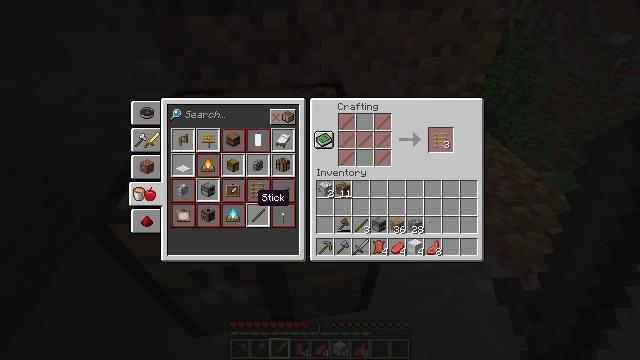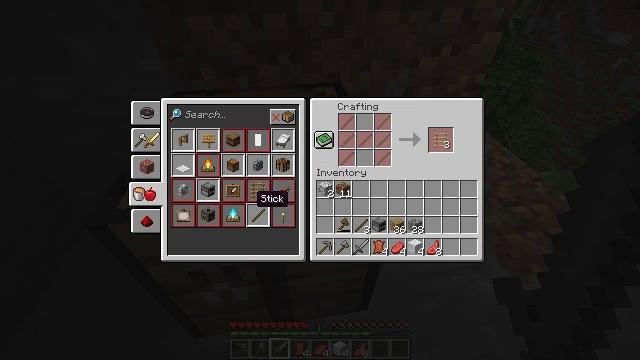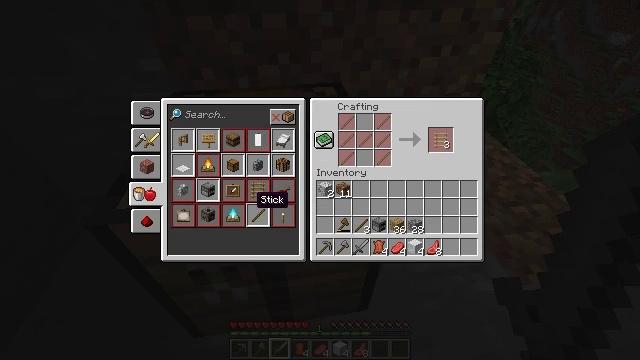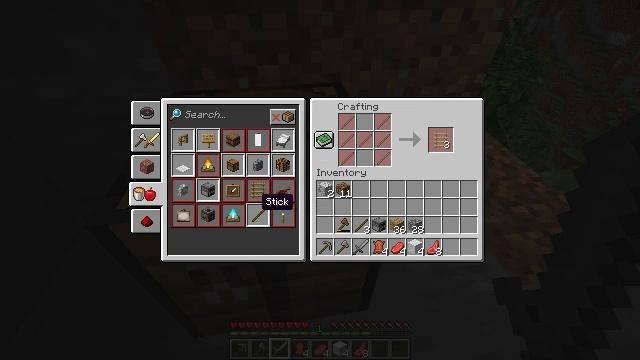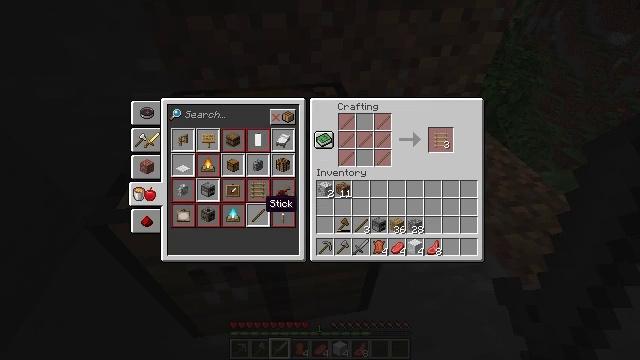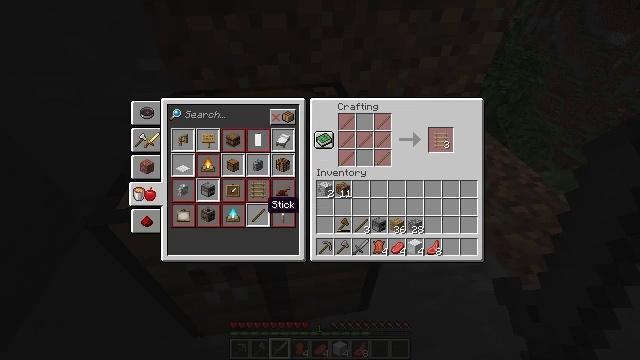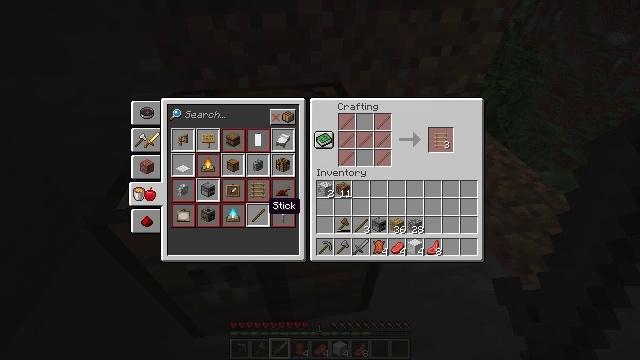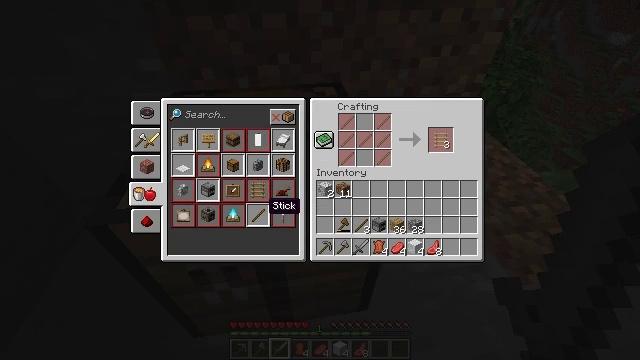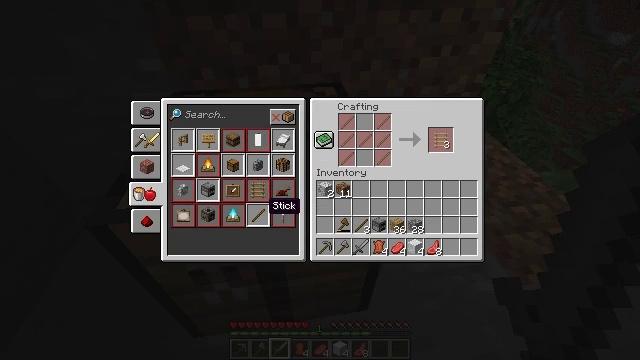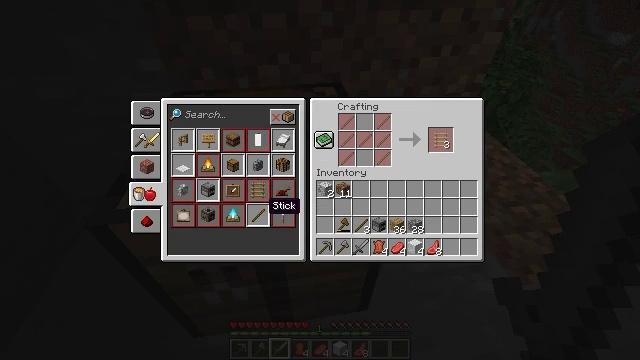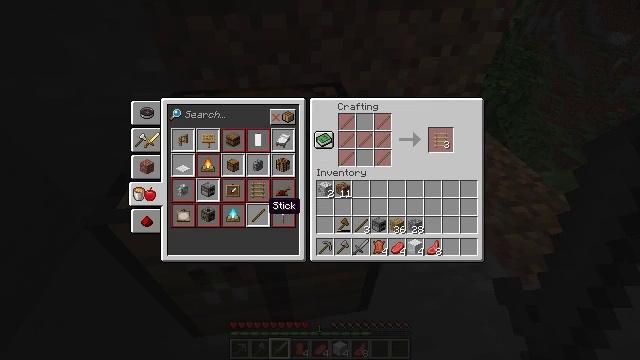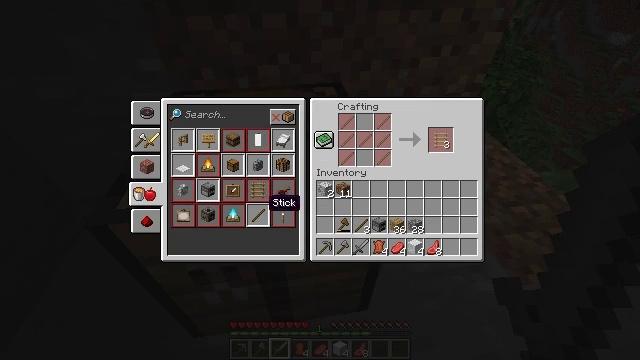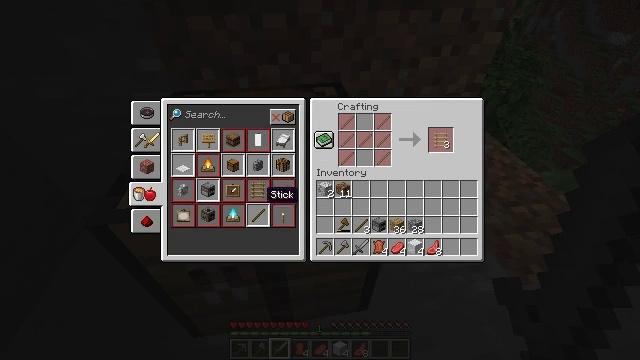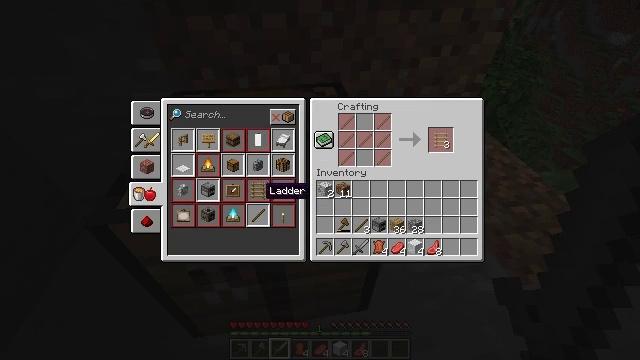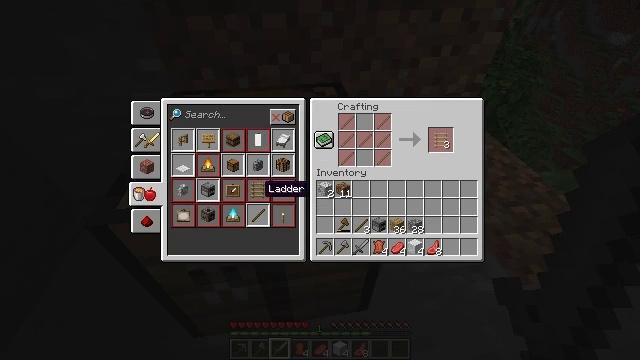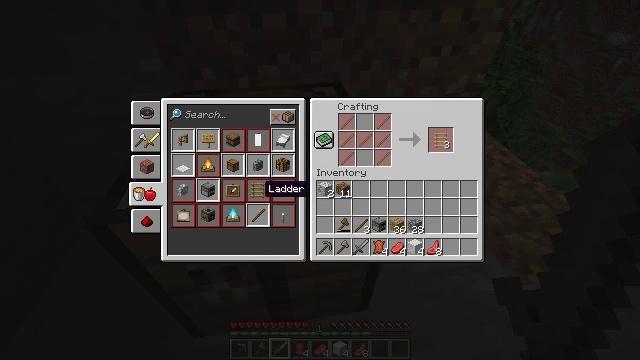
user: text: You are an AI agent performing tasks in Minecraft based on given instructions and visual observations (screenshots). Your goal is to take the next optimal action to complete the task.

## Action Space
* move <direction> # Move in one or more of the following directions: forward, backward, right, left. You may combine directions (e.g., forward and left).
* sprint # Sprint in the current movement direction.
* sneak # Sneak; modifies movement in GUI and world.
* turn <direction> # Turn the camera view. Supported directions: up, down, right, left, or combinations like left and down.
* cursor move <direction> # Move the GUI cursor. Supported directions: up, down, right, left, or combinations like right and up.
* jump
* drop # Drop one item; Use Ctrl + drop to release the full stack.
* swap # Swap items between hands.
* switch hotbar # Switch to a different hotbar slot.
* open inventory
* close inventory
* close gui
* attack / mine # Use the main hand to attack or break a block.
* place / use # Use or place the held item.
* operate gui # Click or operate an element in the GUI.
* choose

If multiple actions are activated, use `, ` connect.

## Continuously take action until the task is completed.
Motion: motion action
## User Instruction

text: Craft a pair of leather boots.
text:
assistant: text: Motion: no_op
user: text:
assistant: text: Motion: no_op
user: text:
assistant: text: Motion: no_op
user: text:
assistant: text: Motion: no_op
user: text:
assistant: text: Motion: no_op
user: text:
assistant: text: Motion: no_op
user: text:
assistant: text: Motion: no_op
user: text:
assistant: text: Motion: no_op
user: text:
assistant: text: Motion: no_op
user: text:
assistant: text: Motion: no_op
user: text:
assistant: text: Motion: no_op
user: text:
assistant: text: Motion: cursor move up
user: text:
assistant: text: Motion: no_op
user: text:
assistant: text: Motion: no_op
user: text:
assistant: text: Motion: no_op
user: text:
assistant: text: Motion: no_op
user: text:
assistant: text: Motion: cursor move left
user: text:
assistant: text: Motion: cursor move left
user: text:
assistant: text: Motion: no_op
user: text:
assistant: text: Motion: no_op
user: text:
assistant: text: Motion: no_op
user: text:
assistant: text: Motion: no_op
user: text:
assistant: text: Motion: no_op
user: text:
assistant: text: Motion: operate gui
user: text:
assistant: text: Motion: operate gui
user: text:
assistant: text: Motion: operate gui
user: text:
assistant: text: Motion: no_op
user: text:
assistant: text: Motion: no_op
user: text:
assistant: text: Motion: no_op
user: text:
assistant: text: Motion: no_op